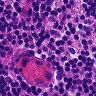
Metastatic tissue present: no